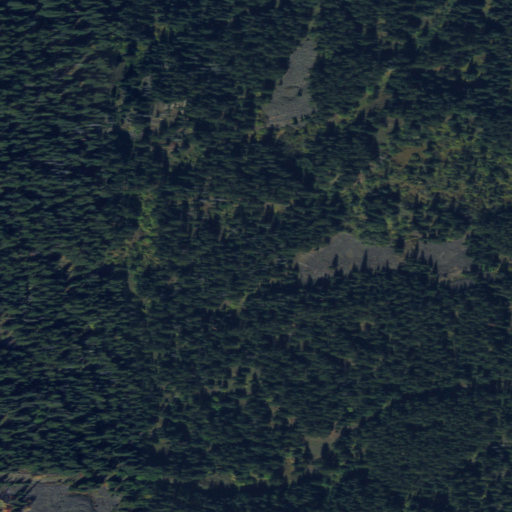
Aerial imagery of plain(s) in Montana named Tom Lay Prairie containing evergreen forest and deciduous forest